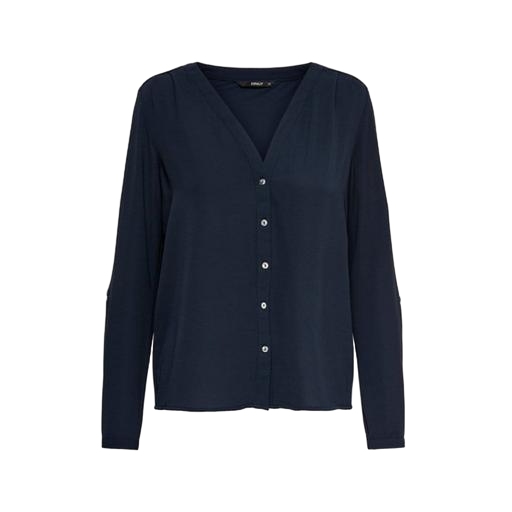
blue button-front long-sleeve blouse, blue longsleeved blouse, longsleeved blouse, white background